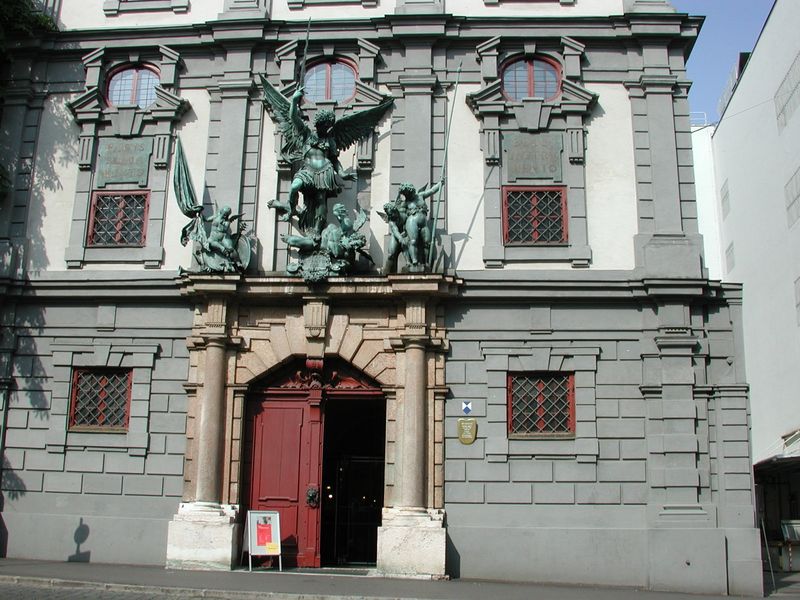
Titel: Hl. Michael als Sieger über Luzifer
Künstler: Hans Reichle
Standort: Augsburg, Zeughaus (EU - D - B)
Schlagwörter: flügel, schatten, fenster, grau, straße, säule, säulen, tür, gebäude, haus, rot, architektur, gitter, stock, engel, statue, bogen, fassade, italien, fahne, mast, giebel, lanze, bronze, plastik, tor, foto, eingang, münchen, balustrade, kupfer, schwert, allegorie, ritter, rüstung, portal, wappen, gefängnis, statuen, heilige, museum, wien, putten, erzengel, drachen, georg, michael, risalite, alexander, pfahne